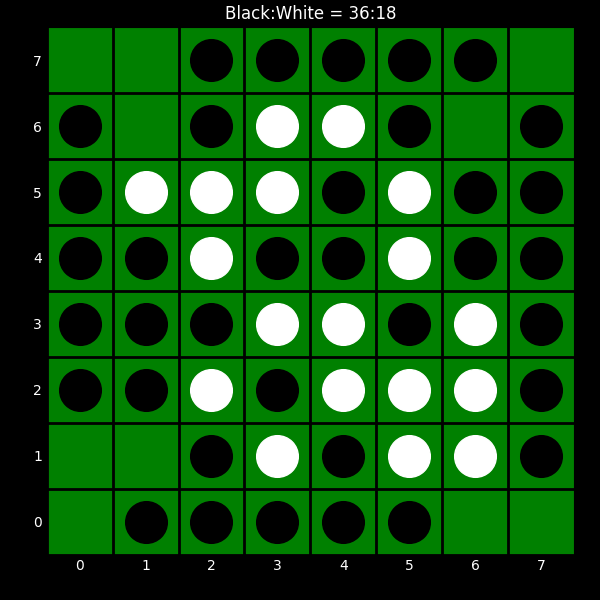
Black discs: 36
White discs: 18